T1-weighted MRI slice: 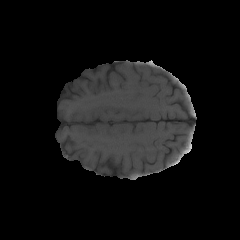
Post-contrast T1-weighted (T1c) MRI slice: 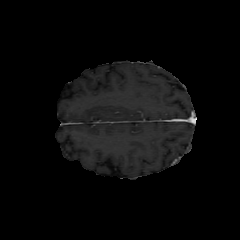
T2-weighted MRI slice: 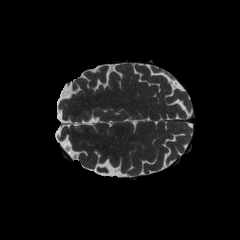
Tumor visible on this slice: no